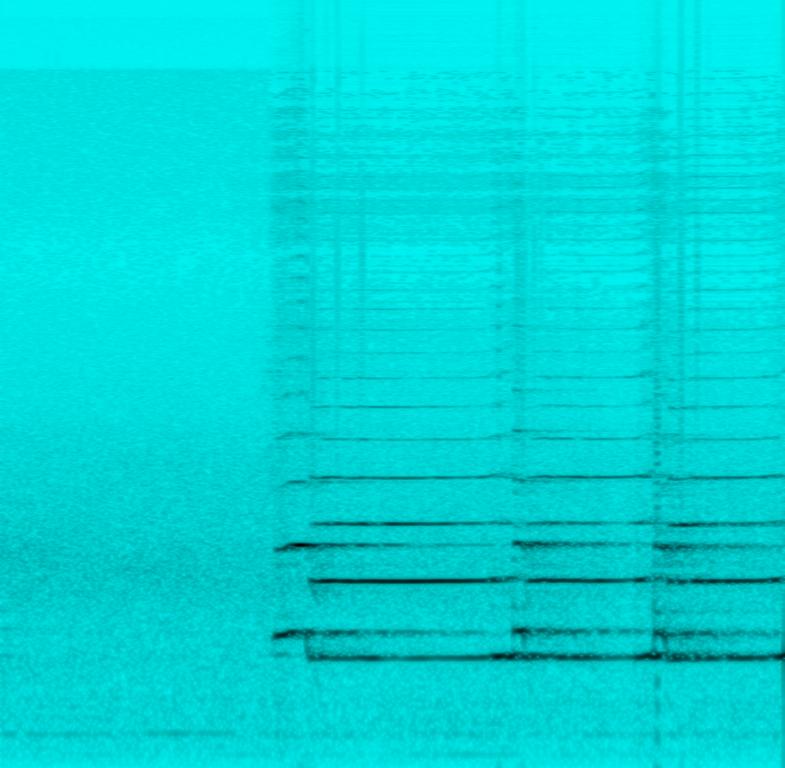
The low quality recording features a shofar repetitive melody. The recording is in mono and so noisy that it slightly distorts the audio. It sounds soulful and reverberant.